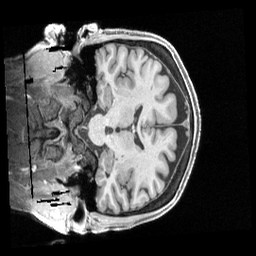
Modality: T1w
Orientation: coronal
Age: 69
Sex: female
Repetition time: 2.4 s
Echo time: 0.00222 s